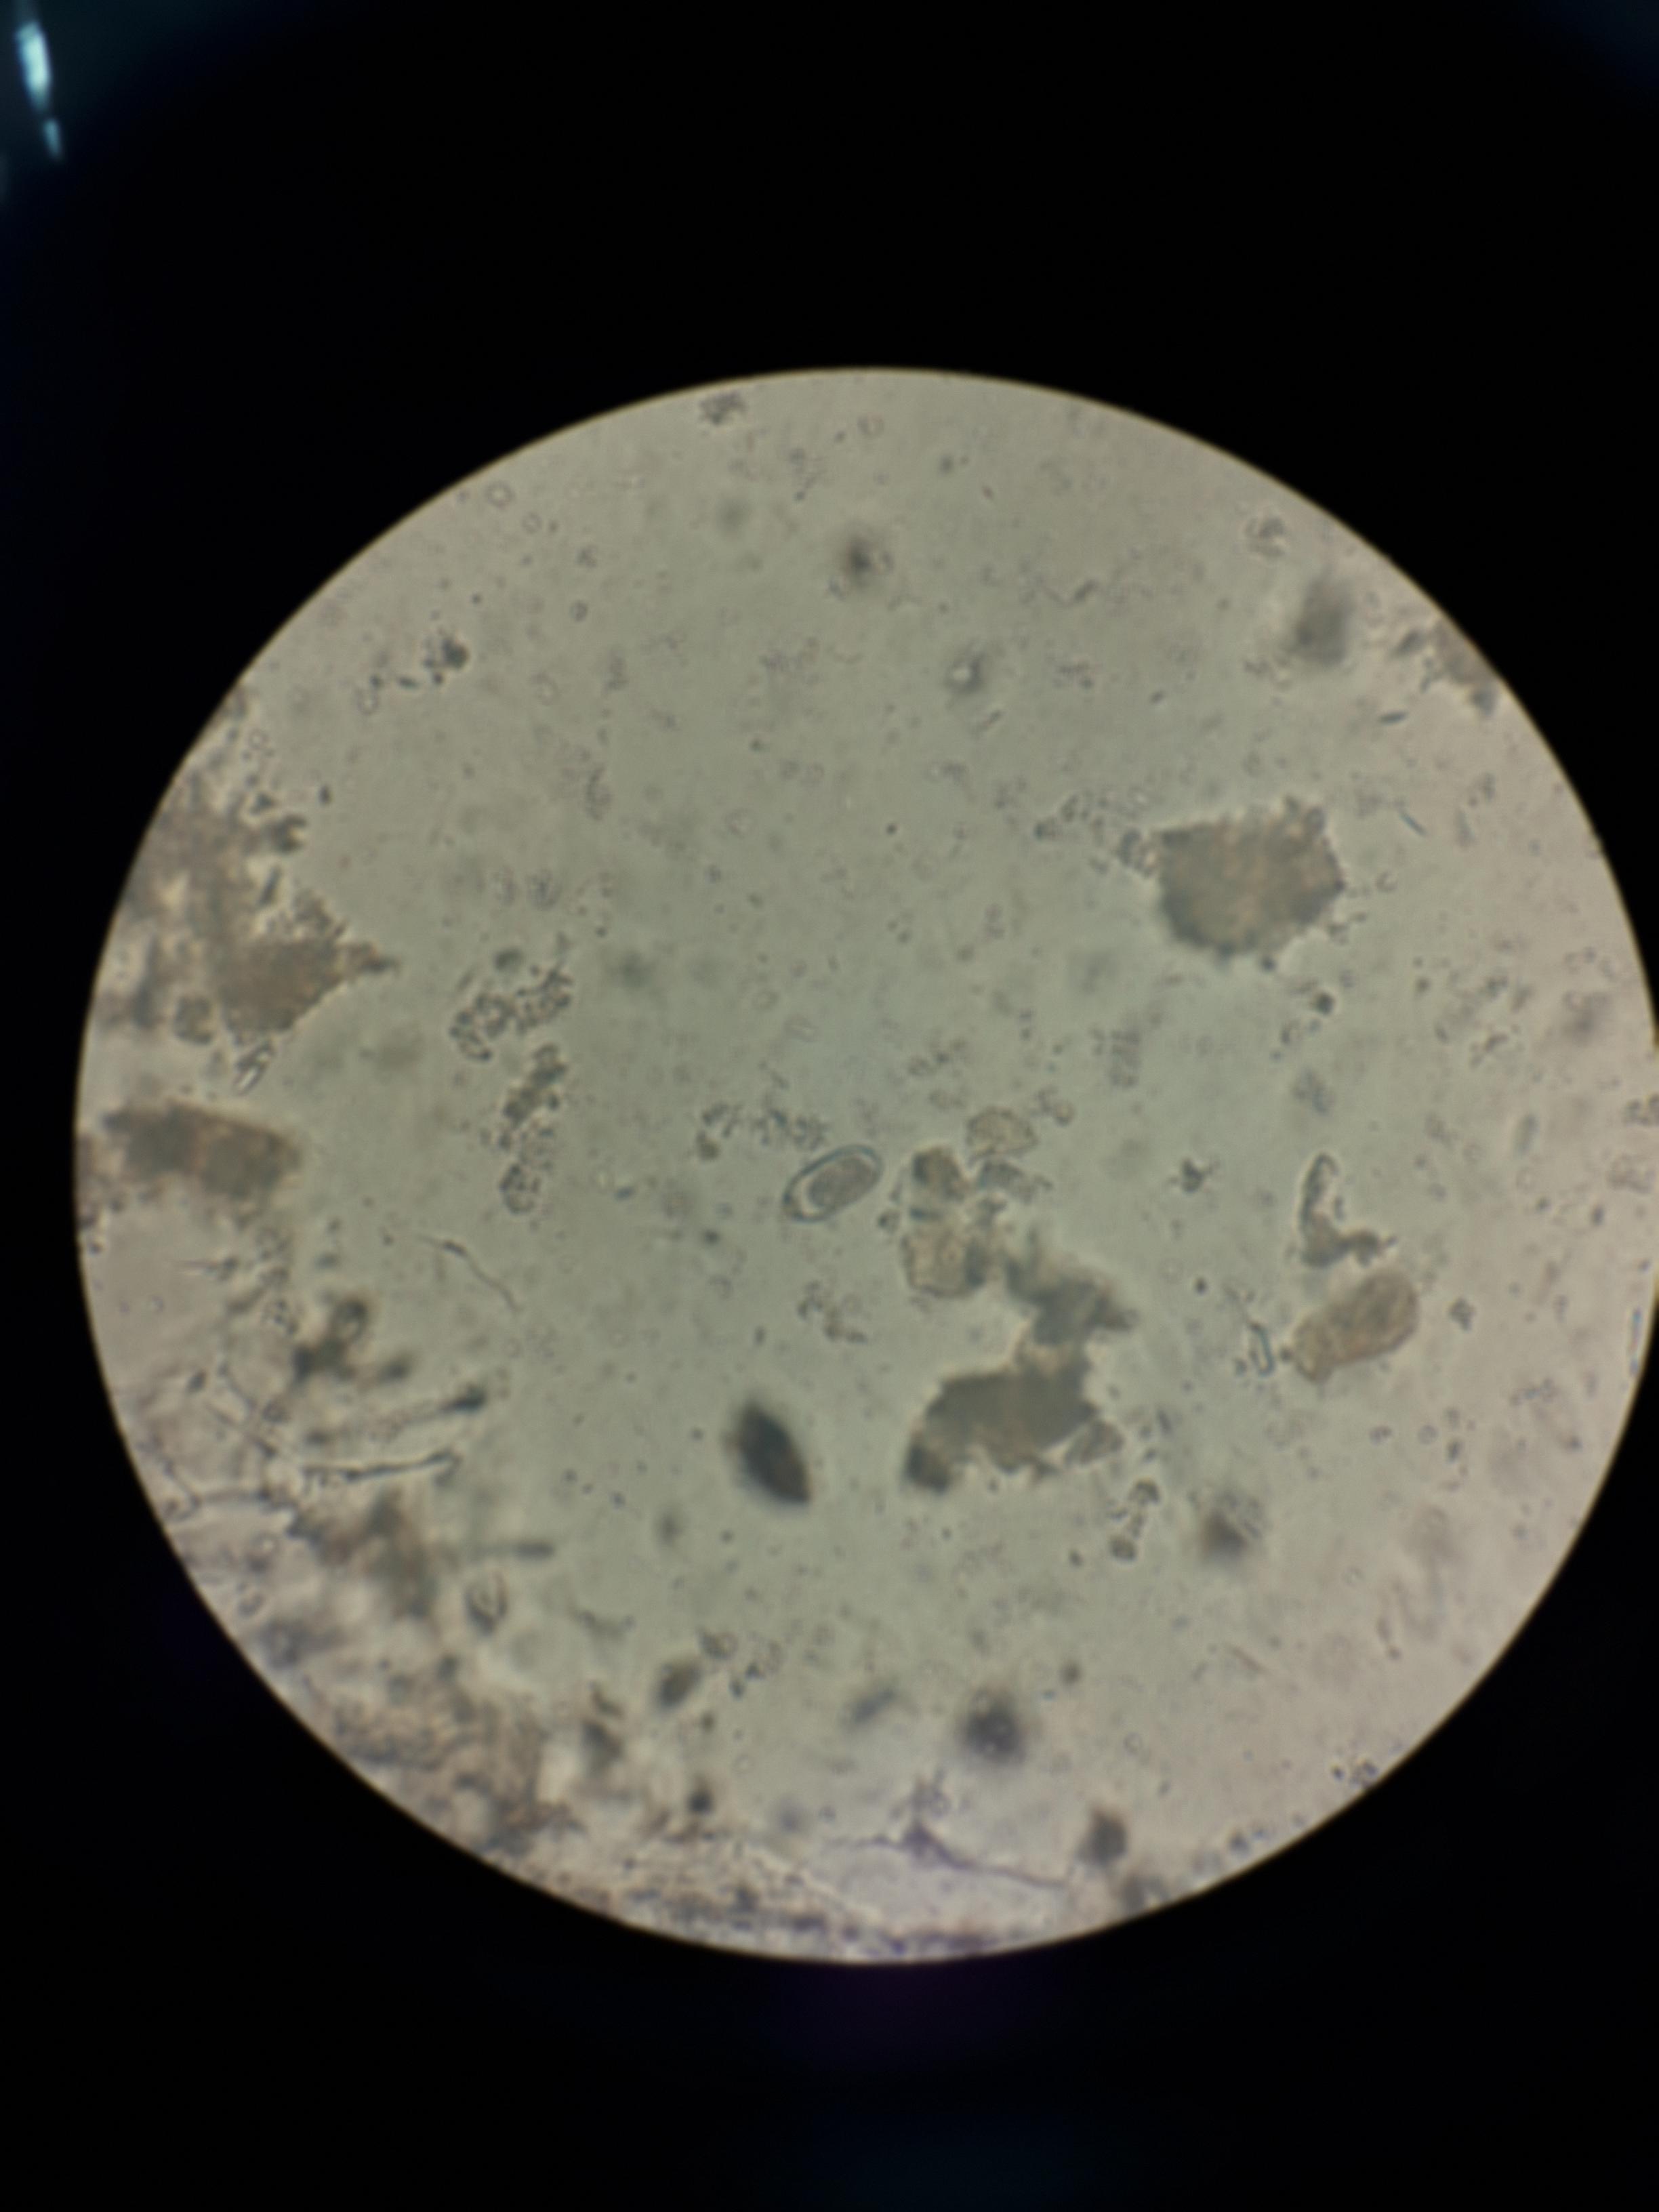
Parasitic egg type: Capillaria philippinensis